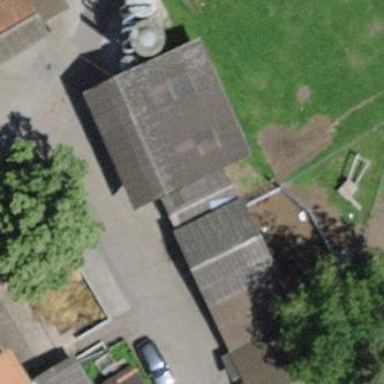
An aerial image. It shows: Shed.